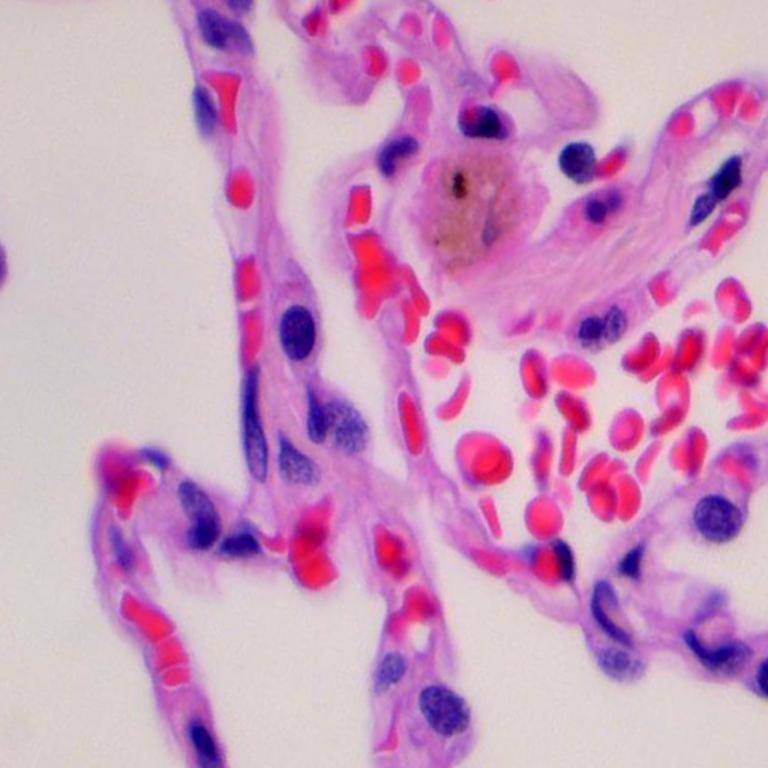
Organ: lung
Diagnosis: benign